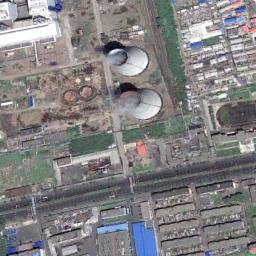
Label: thermal_power_station